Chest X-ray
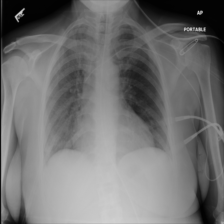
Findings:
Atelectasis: negative
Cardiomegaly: negative
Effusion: negative
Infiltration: positive
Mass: negative
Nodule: positive
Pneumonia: negative
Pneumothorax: negative
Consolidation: negative
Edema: negative
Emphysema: negative
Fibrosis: negative
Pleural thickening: negative
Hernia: negative